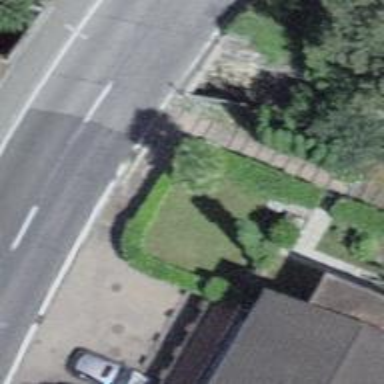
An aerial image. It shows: Bus stop along the road.